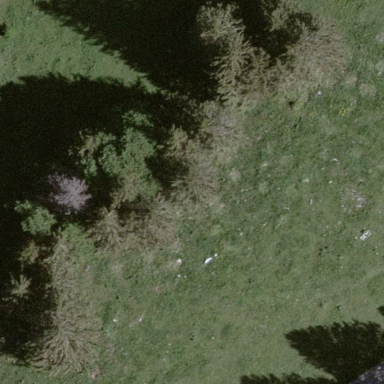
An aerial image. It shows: Forest area.